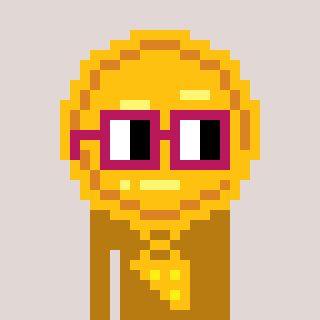
a pixel art character with square dark red glasses, a medal-shaped head and a gold-colored body on a warm background